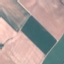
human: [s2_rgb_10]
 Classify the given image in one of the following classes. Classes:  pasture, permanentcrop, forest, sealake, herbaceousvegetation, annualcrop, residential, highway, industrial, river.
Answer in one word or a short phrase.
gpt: AnnualCrop